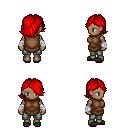
a pixel art fantasy rpg character, female body template, human, dark skin, brown tunic, teal pants, red swoop hairstyle, white cloth bandages, gray slippers, four views (front, back, left, right), 2x2 character sprite sheet, small pixel art, hard edges, no anti-aliasing